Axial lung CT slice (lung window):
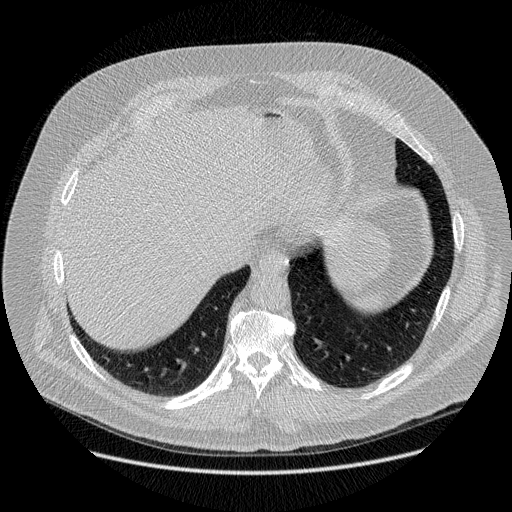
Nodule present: no